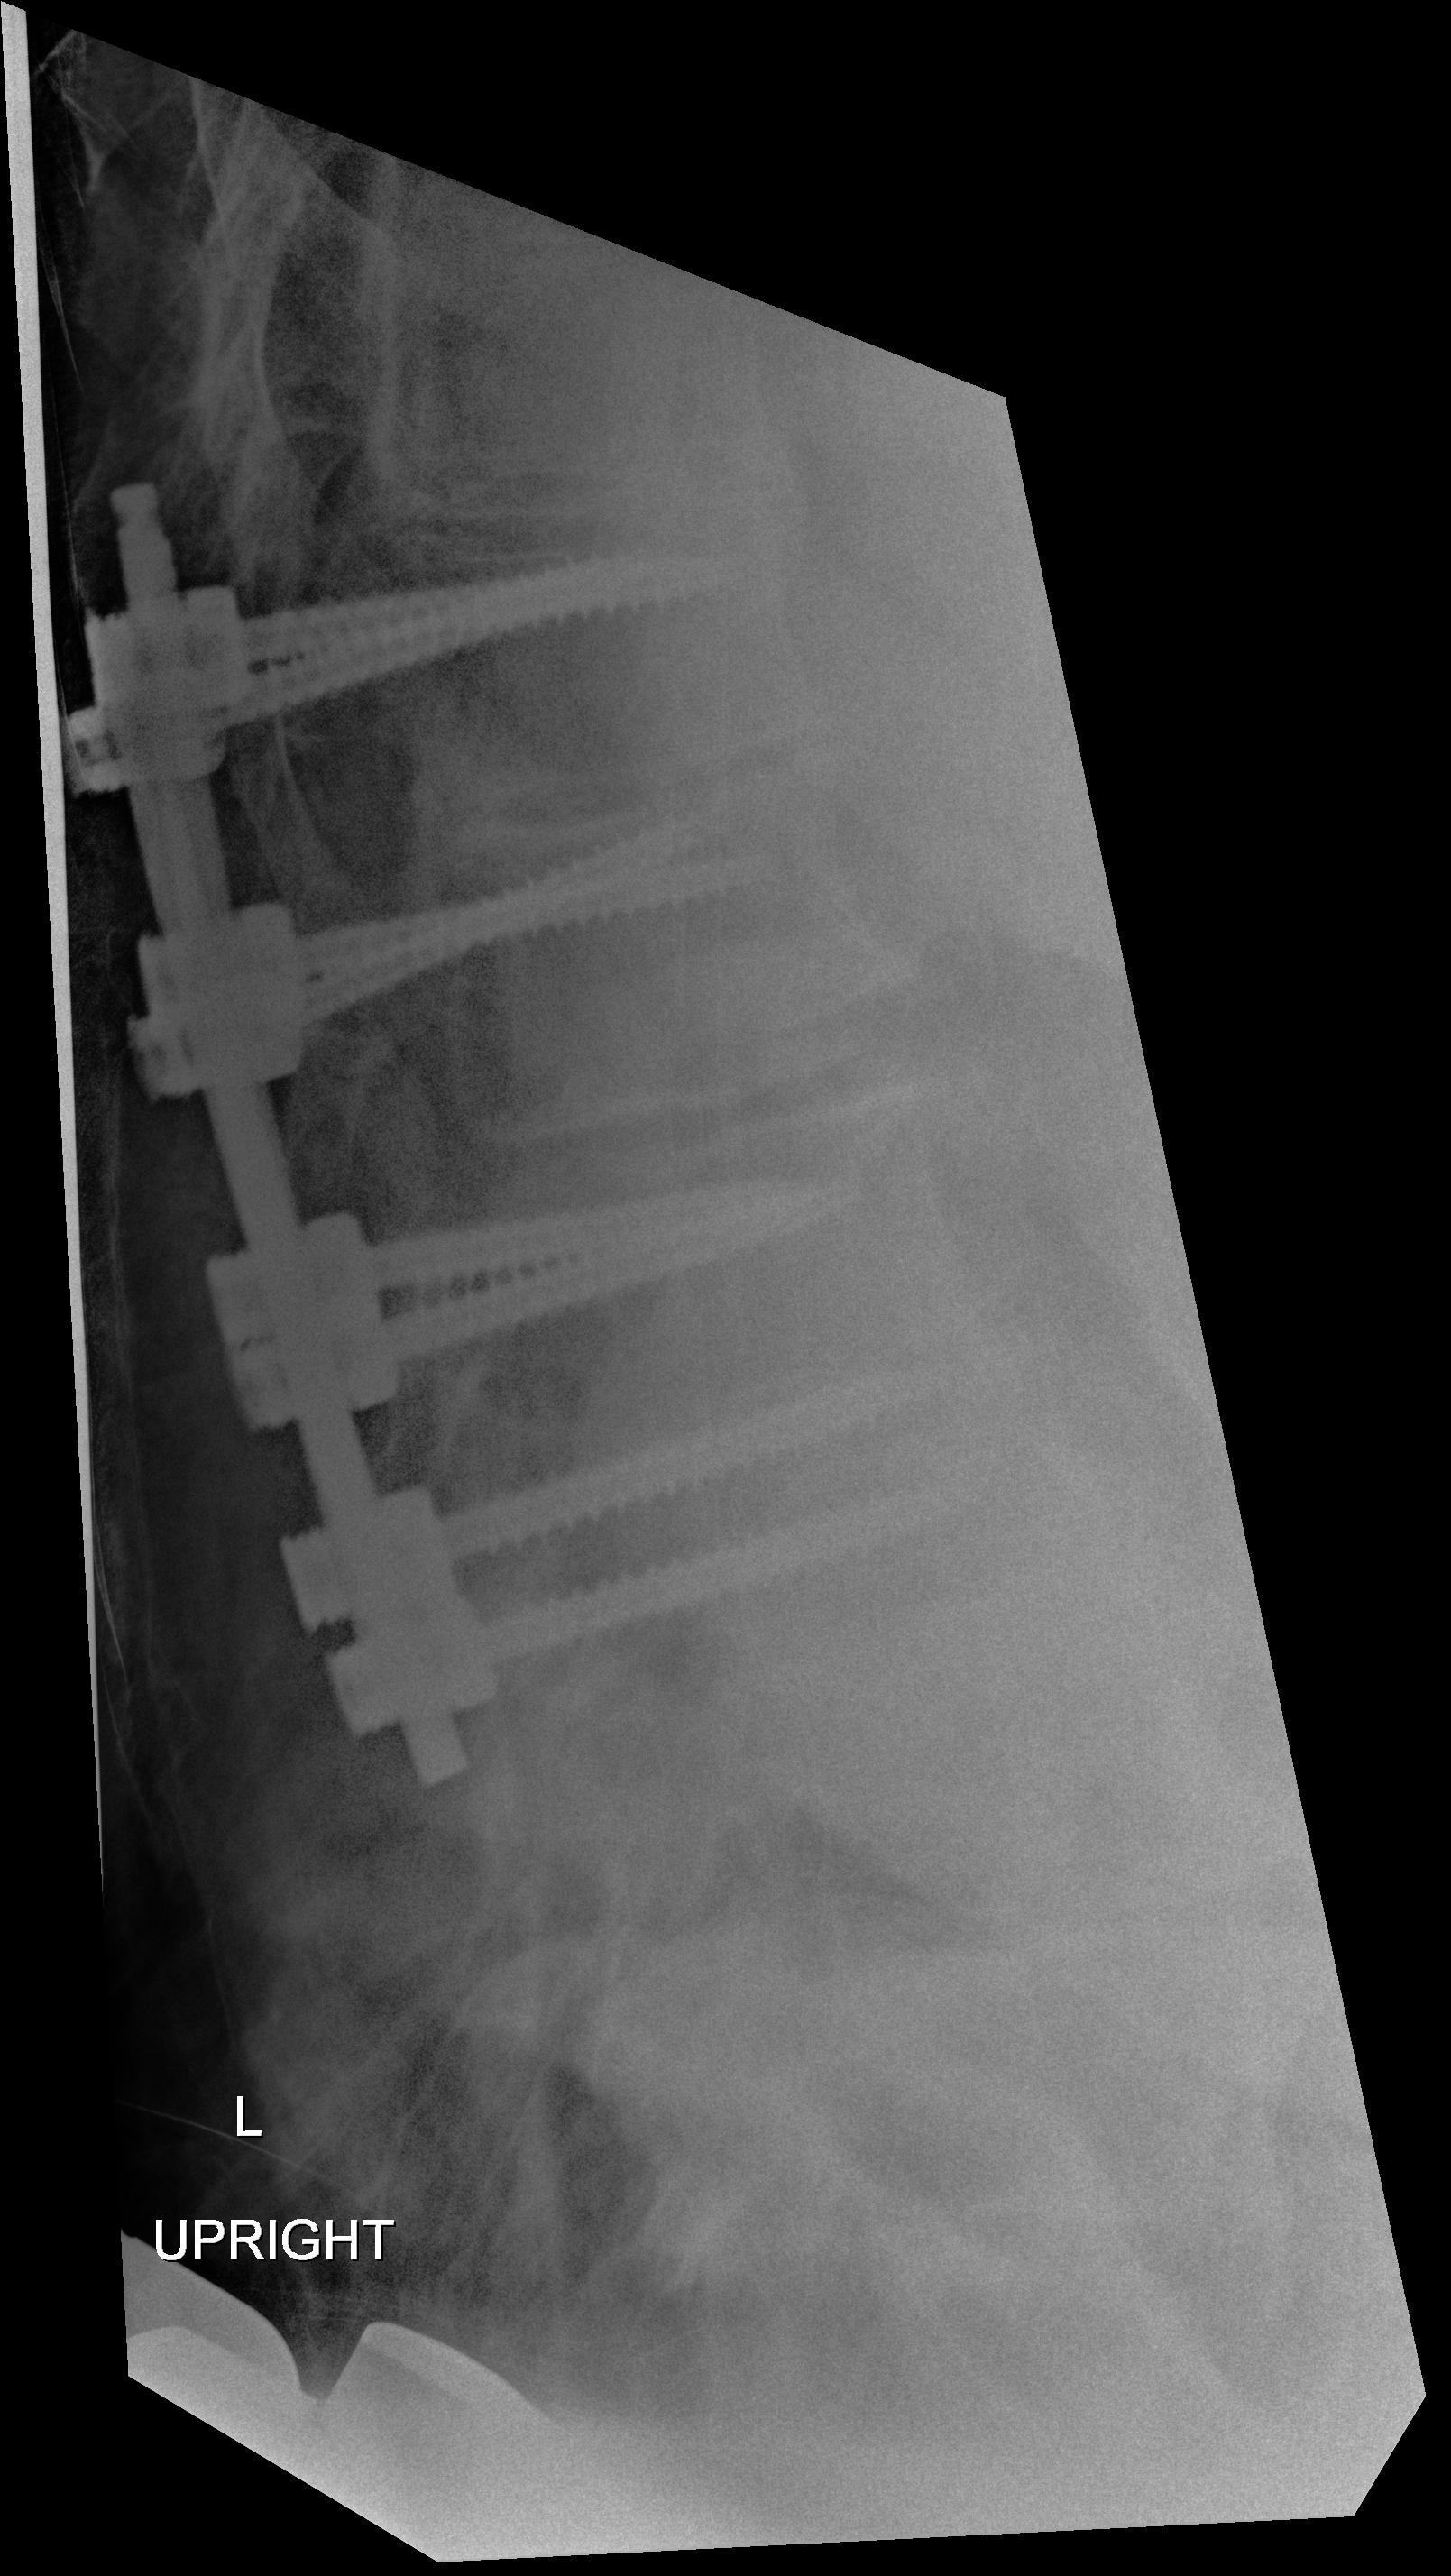
View: LATERAL
Implant manufacturer: nuvasive reline